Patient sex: M
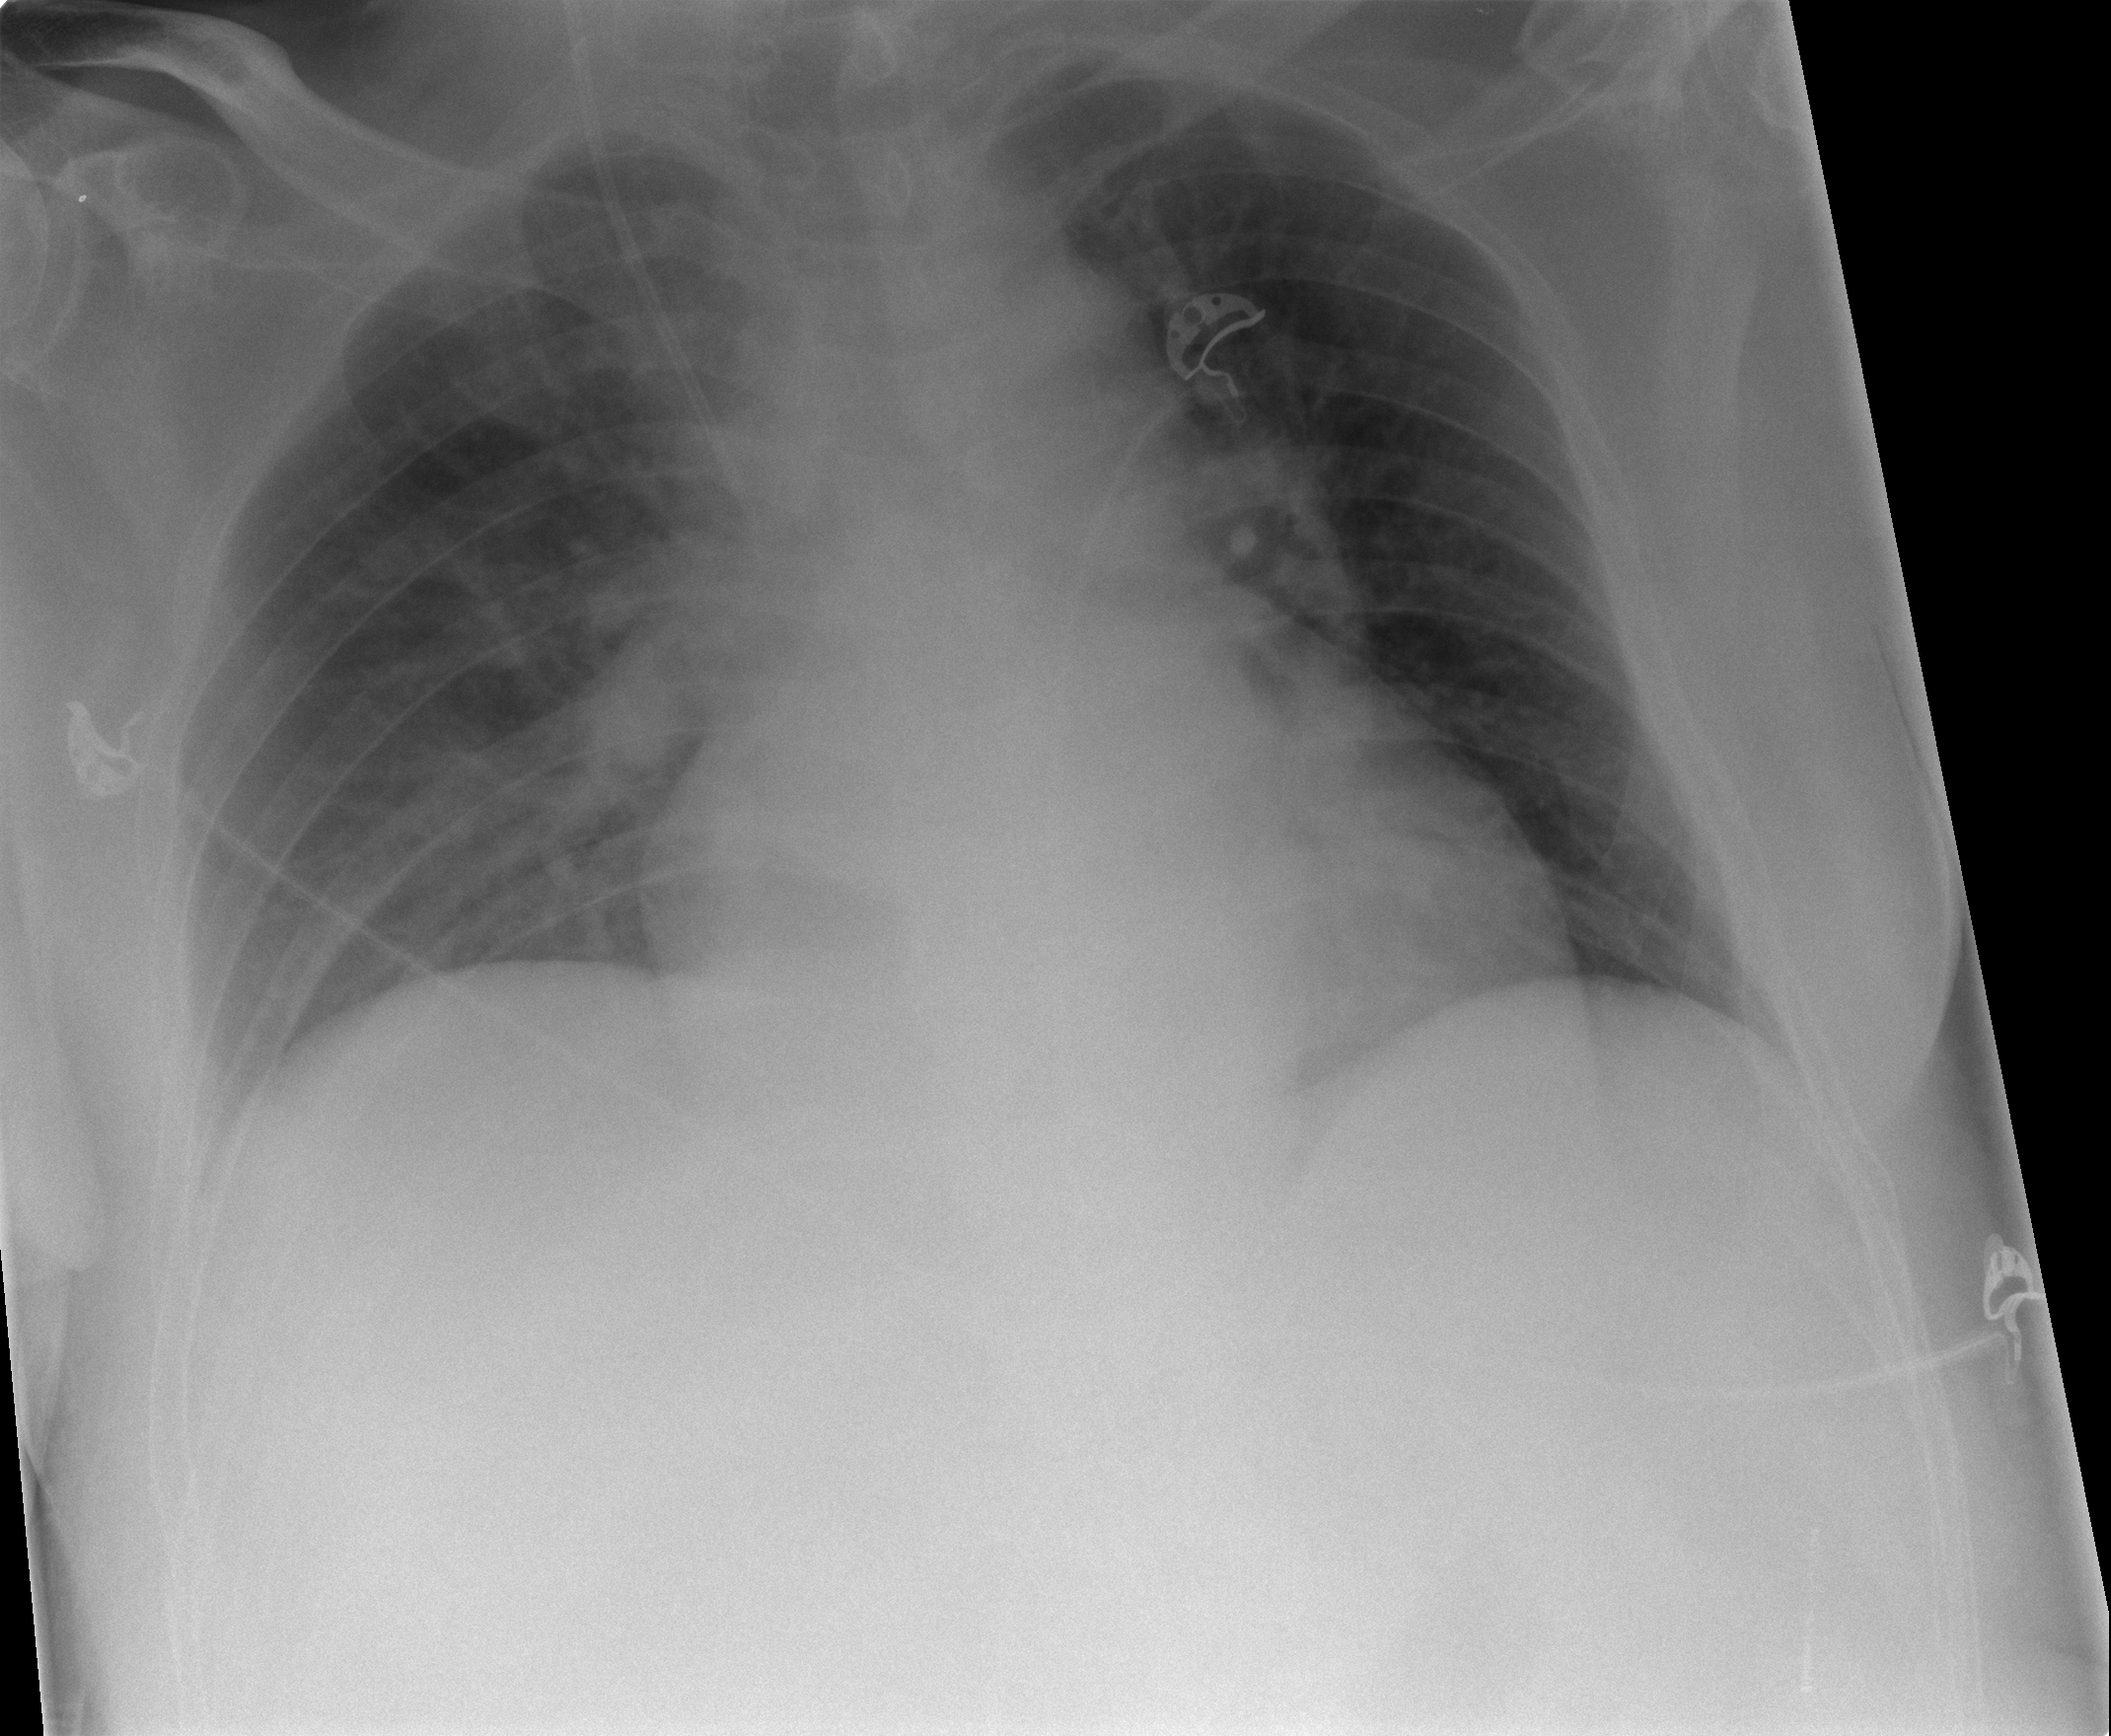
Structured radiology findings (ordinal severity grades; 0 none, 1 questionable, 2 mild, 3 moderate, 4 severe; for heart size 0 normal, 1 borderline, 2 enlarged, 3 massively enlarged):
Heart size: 2
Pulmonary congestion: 1
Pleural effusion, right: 2
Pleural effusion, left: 0
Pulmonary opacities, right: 0
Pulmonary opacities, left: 0
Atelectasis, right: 2
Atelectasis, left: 0